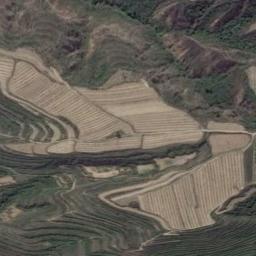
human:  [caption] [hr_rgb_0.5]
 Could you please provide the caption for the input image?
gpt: A large layer of brown and green mixed terraces .

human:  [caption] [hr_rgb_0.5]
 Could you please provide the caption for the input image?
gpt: The bare and green terrace is next to some trees .

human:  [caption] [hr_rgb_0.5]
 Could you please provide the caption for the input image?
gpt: There are several white houses on the terraces .

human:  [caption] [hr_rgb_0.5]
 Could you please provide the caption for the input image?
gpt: There are many plants on the terrace .

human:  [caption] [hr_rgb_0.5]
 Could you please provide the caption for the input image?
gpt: There are some yellow terraces beside some green meadows .